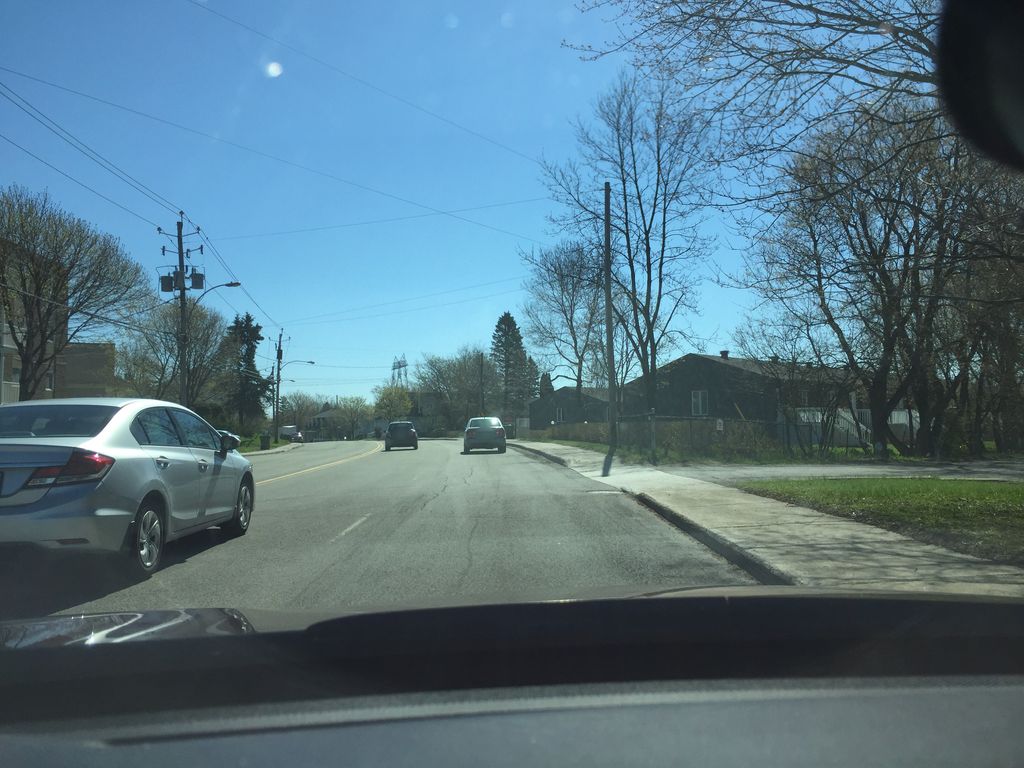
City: quebec_city